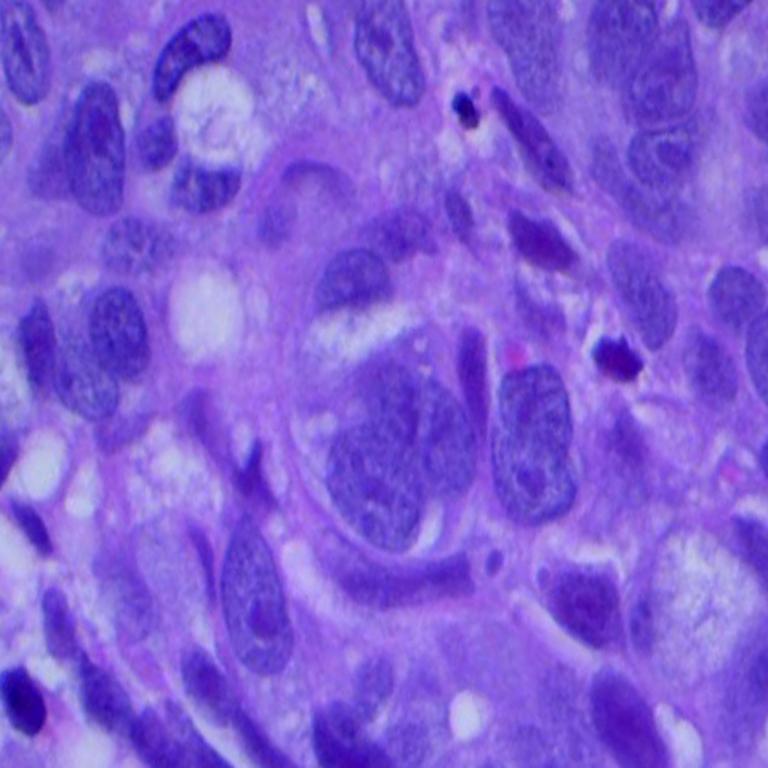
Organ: lung
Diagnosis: squamous carcinomas